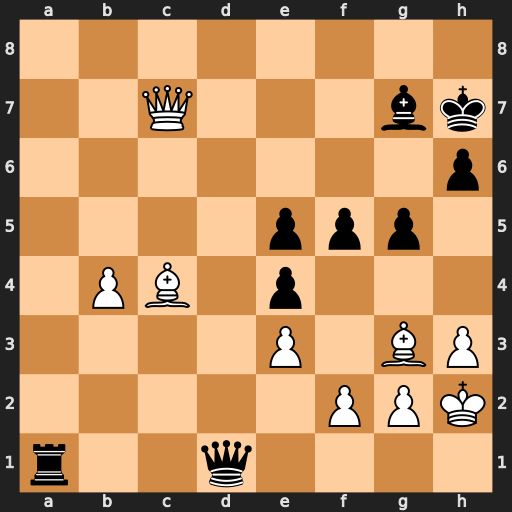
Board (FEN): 8/2Q3bk/7p/4ppp1/1PB1p3/4P1BP/5PPK/r2q4
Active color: w
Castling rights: -
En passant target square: -
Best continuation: Bxe5 Qh1+ Kg3 f4+ Kg4 Qxg2+ Kf5